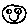
Label: smiley face